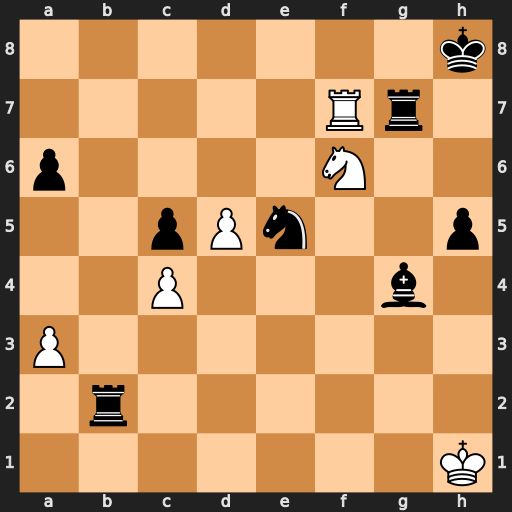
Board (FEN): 7k/5Rr1/p4N2/2pPn2p/2P3b1/P7/1r6/7K
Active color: w
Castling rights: -
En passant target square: -
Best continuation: Rf8+ Rg8 Rxg8#